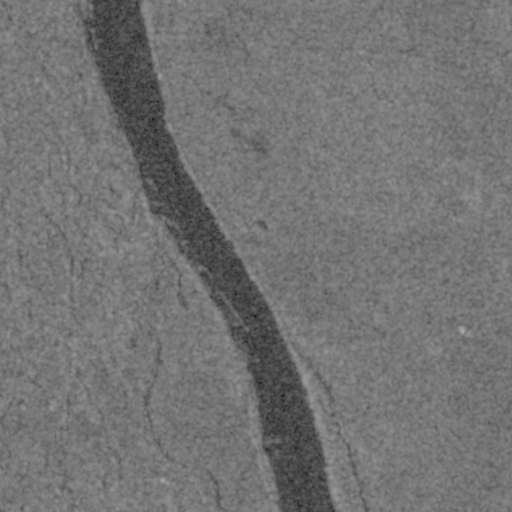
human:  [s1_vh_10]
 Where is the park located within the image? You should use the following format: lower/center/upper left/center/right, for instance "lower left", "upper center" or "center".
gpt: The park is located in the upper left of the image.
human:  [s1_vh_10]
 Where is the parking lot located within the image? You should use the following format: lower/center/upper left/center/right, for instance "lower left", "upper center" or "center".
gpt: There is no parking lot in the image.

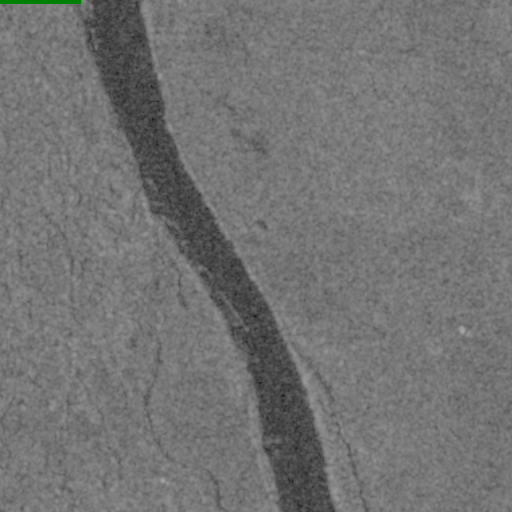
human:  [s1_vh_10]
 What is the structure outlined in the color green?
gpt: The structure outlined in green is a park.
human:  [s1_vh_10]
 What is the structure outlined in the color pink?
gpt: There is no pink outline.